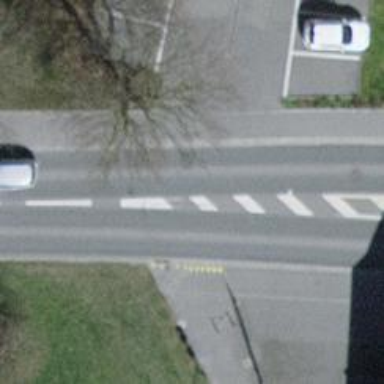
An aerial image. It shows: Secondary road with asphalt surface and sidewalks on both sides.